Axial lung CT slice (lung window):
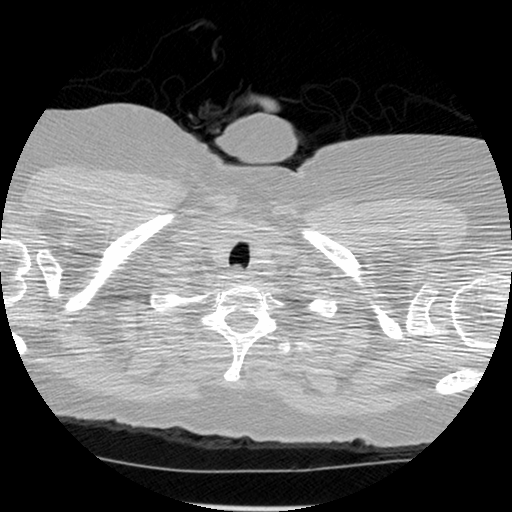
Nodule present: no